Question: [test.png]

'''
from PIL import Image
image = Image.open("inventory.png")
image2 = Image.open("item.png")
image2 = image2.resize((80, 80))
image.paste(image2, (x,y))
image.save('test.png')
'''
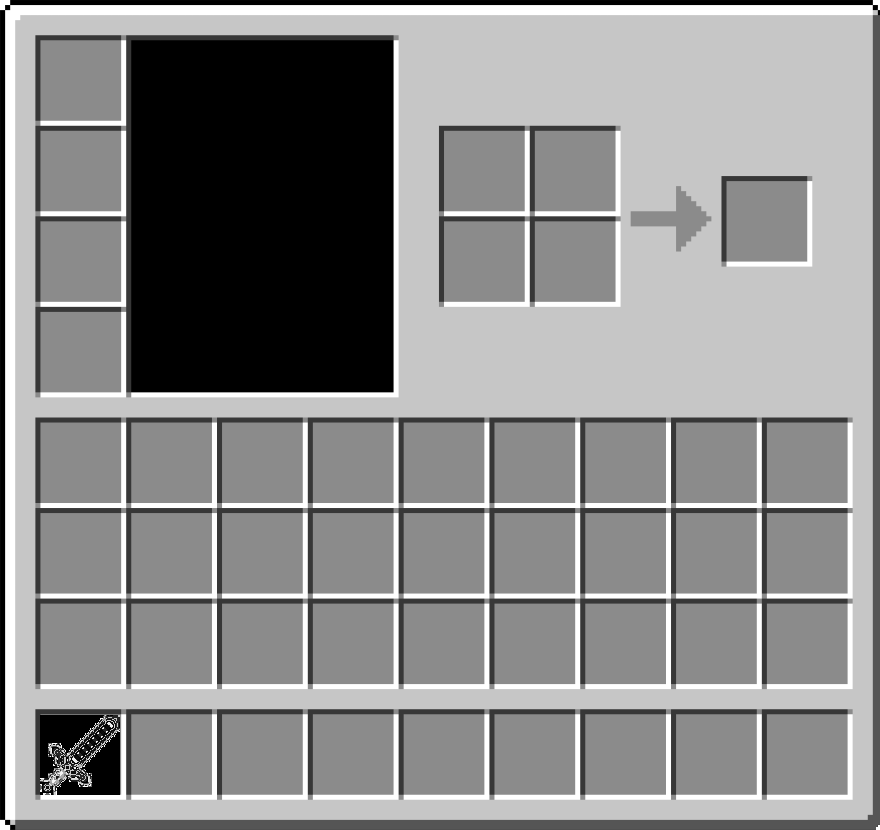
Answer: It's likely that your 'item.png' has a transparent background, so the original image background is showing through. If you want the square to have a white background, you need to draw a solid white square before pasting the image.
Or, if it is a bilevel black-and-white image, there may be confusion over which is black and which is white. If that's the case, 'ImageOps.invert' will fix it.